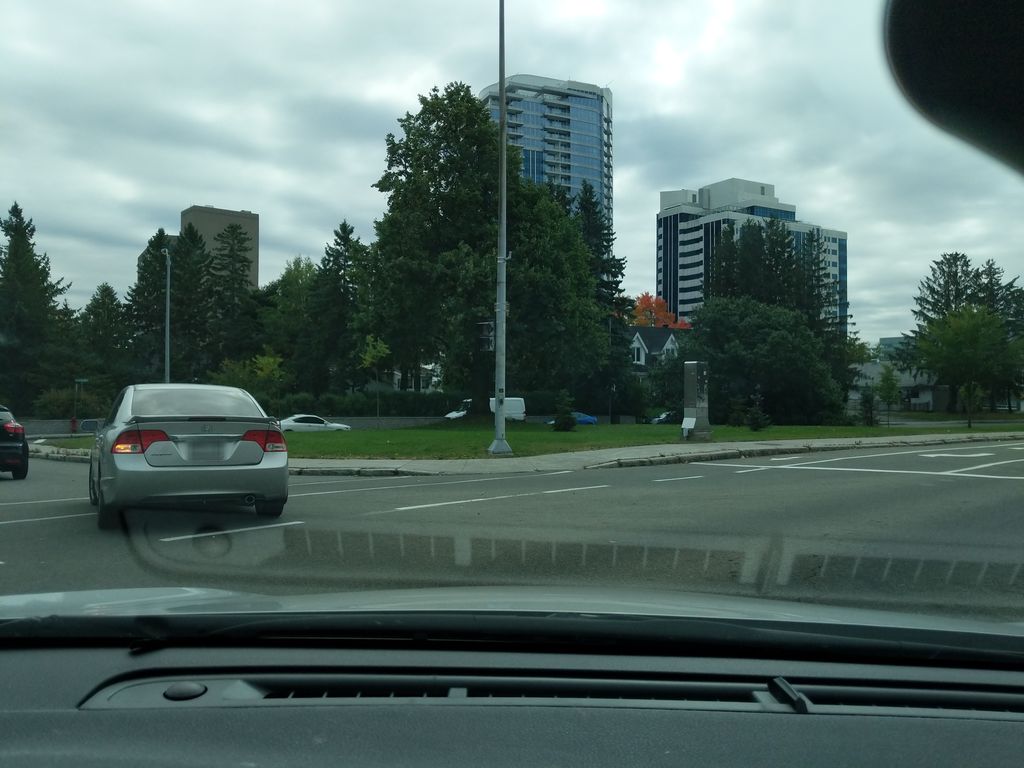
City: quebec_city